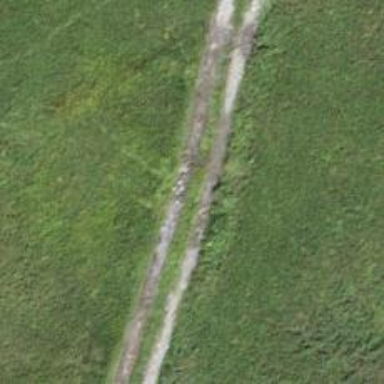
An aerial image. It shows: Track road with grade 4 track type. The piste grooming is classic for hiking.